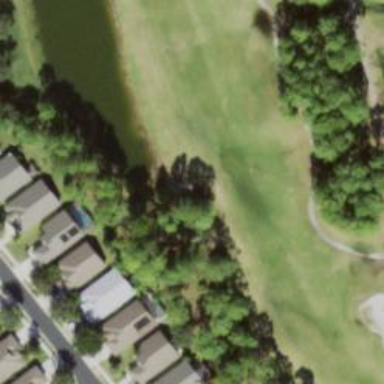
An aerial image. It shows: View of golf hole.